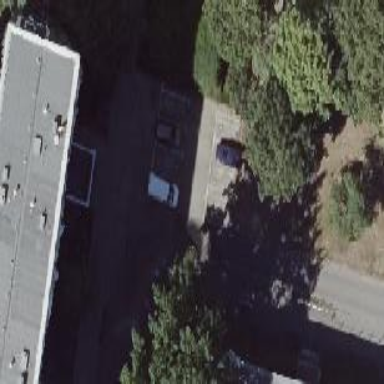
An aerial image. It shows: Parking area with concrete-plated surface.